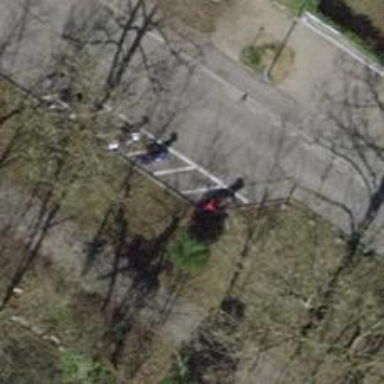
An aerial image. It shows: Bicycle parking area.